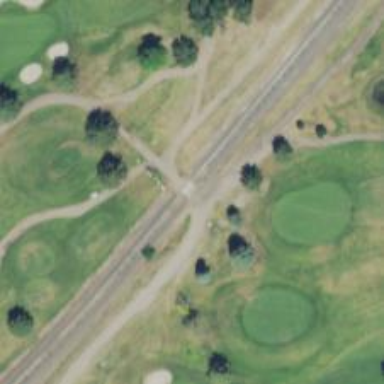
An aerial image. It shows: Service road used as golf cart path.